Question: How to create JavaFX TextField look like Android TextField using JavaFX CSS ?
For example :
I have tried lots of FX css but not achieved look like that .
Here <URL> CSS exist for HTML input type but it is not applicable in JavaFX SceneBuilder .
For example : '/** Not Exist in JavaFX **/'
'-fx-border: none;'
'-fx-background: bottom left linear-gradient(#a9a9a9, #a9a9a9) no-repeat, bottom center linear-gradient(#a9a9a9, #a9a9a9) repeat-x, bottom right linear-gradient(#a9a9a9, #a9a9a9) no-repeat;'
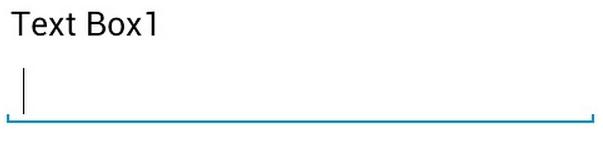
Answer: Try this in your CSS file:
'''
.text-field {
-fx-background-color: #a9a9a9 , white , white;
-fx-background-insets: 0 -1 -1 -1, 0 0 0 0, 0 -1 3 -1;
}
.text-field:focused {
-fx-background-color: #a9a9a9 , white , white;
-fx-background-insets: 0 -1 -1 -1, 0 0 0 0, 0 -1 3 -1;
}
'''